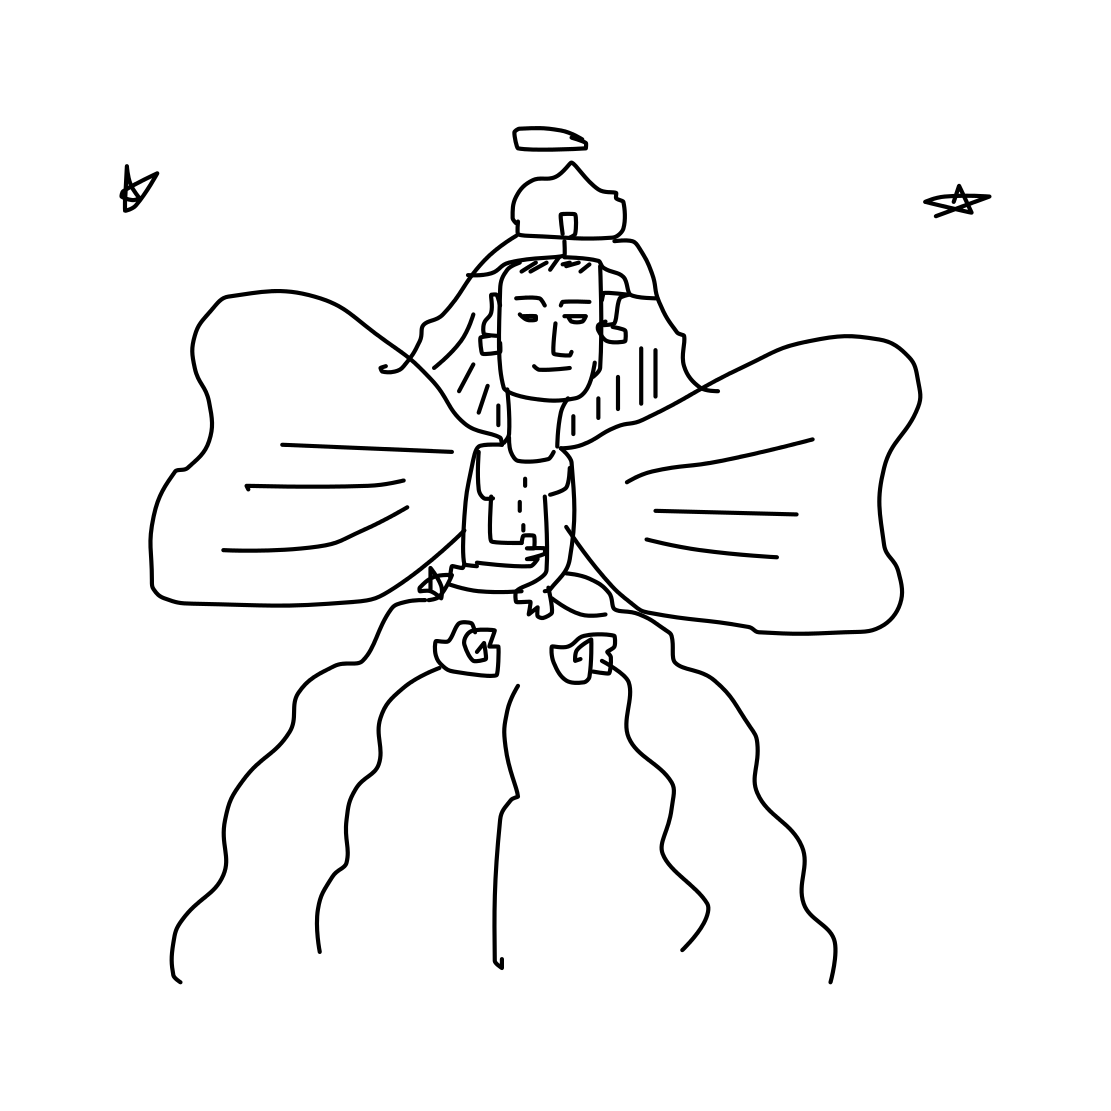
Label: angel